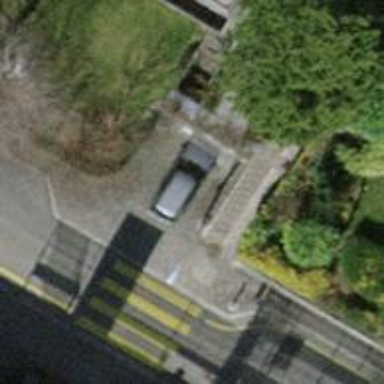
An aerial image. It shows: Unmarked crossing with traffic calming table on the road.